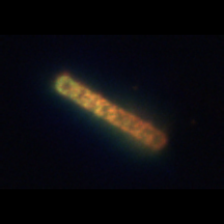
Taxon: Lauderia_Hemiaulus
Group: Diatoms